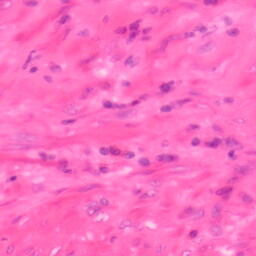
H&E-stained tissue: Colon